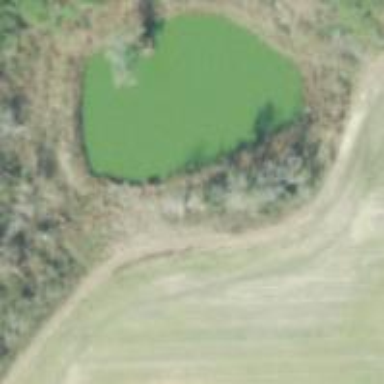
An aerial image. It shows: Pond with natural water.